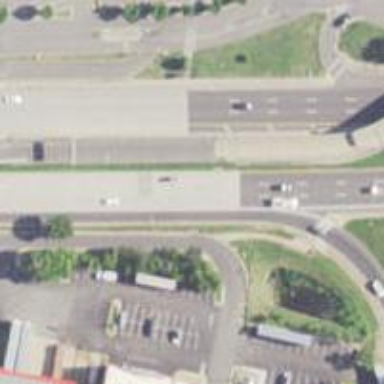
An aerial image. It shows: Motorway junction.